Question: I'm trying to acomplish exactly what <URL> question is requesting, but unfortunately the code sample that was provided as the answer is gone, and I'm also not using WPF Toolkit, here the question that he did:
> I am trying to Merge cells in WPF toolkit datagrid .I am trying to do something as shown in the image below.We can do this in Winforms datagrid.But how to do this using WPF toolkit datagrid ?.Or is there any alternative controls..?Can we do this using listview or listbox..? Or is there any free
controls available which have this functionality ?

I found several answers that manage to do this with the DataGridView control, but I do not want to use Form objects in a WPF project, is there a way to acomplish this?
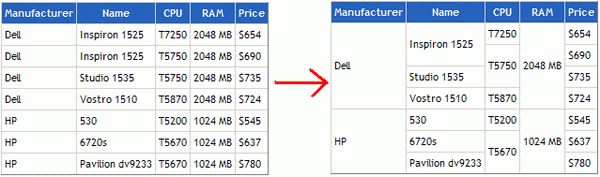
Answer: '''
<Window.Resources>
<Color x:Key="customBlue" A="255" R="54" G="95" B="177" />
<SolidColorBrush x:Key="customBlueBrush" Color="{StaticResource customBlue}"></SolidColorBrush>
<SolidColorBrush x:Key="customBlueBrushOpacity" Color="LightGray" Opacity="0.11"></SolidColorBrush>
<Style x:Key="calcyListbox" TargetType="ListBox">
<Setter Property="SnapsToDevicePixels" Value="True"/>
<Setter Property="OverridesDefaultStyle" Value="True"/>
<Setter Property="Template">
<Setter.Value>
<ControlTemplate TargetType="ListBox">
<Grid >
<Grid.RowDefinitions>
<RowDefinition Height="35"></RowDefinition>
<RowDefinition></RowDefinition>
</Grid.RowDefinitions>
<Grid Grid.Row="0" Height="30" VerticalAlignment="Top" Background="{StaticResource customBlueBrush}">
<Grid.ColumnDefinitions>
<ColumnDefinition/>
<ColumnDefinition/>
<ColumnDefinition/>
<ColumnDefinition/>
<ColumnDefinition/>
</Grid.ColumnDefinitions>
<TextBlock Text="Manufacturer" FontSize="14" FontFamily="Segoe Ui Dark" Foreground="White" SnapsToDevicePixels="True" HorizontalAlignment="Center" VerticalAlignment="Center" ></TextBlock>
<TextBlock Text="Name" FontSize="14" FontFamily="Segoe Ui Dark" Foreground="White" SnapsToDevicePixels="True" HorizontalAlignment="Center" VerticalAlignment="Center" Grid.Column="1"></TextBlock>
<TextBlock Text="CPU" FontSize="14" FontFamily="Segoe Ui Dark" Foreground="White" SnapsToDevicePixels="True" HorizontalAlignment="Center" VerticalAlignment="Center" Grid.Column="2"></TextBlock>
<TextBlock Text="RAM" FontSize="14" FontFamily="Segoe Ui Dark" Foreground="White" SnapsToDevicePixels="True" HorizontalAlignment="Center" VerticalAlignment="Center" Grid.Column="3"></TextBlock>
<TextBlock Text="Price" FontSize="14" FontFamily="Segoe Ui Dark" Foreground="White" SnapsToDevicePixels="True" HorizontalAlignment="Center" VerticalAlignment="Center" Grid.Column="4"></TextBlock>
</Grid>
<Border Grid.Row="1" SnapsToDevicePixels="True" Background="Transparent" BorderBrush="{TemplateBinding BorderBrush}" BorderThickness="0">
<ScrollViewer x:Name="ScrollViewer" Padding="{TemplateBinding Padding}" Background="{TemplateBinding Background}" BorderBrush="Transparent" BorderThickness="0">
<ItemsPresenter />
</ScrollViewer>
</Border>
</Grid>
</ControlTemplate>
</Setter.Value>
</Setter>
</Style>
<Style x:Key="noStyleToListboxItem" TargetType="ListBoxItem">
<Setter Property="SnapsToDevicePixels" Value="True"/>
<Setter Property="OverridesDefaultStyle" Value="True"/>
<Setter Property="FocusVisualStyle" Value="{x:Null}"/>
<Setter Property="Template">
<Setter.Value>
<ControlTemplate TargetType="ListBoxItem">
<Border>
<ContentPresenter></ContentPresenter>
</Border>
</ControlTemplate>
</Setter.Value>
</Setter>
</Style>
</Window.Resources>
'''
'''
<ListBox MaxHeight="300" ItemsSource="{Binding ManufacturerList}" Background="{StaticResource customBlueBrushOpacity}" x:Name="ManufacturerListBox" ScrollViewer.VerticalScrollBarVisibility="Auto" Style="{StaticResource calcyListbox}" ItemContainerStyle="{StaticResource noStyleToListboxItem}">
<ListBox.ItemTemplate>
<DataTemplate>
<Grid>
<Grid.ColumnDefinitions>
<ColumnDefinition/>
<ColumnDefinition Width="4*"/>
</Grid.ColumnDefinitions>
<TextBlock Text="{Binding Company}" HorizontalAlignment="Center" VerticalAlignment="Center"/>
<Border BorderThickness="0,0,0,1" BorderBrush="Black" ></Border>
<ListBox Grid.Column="1" BorderThickness="1,0,1,1" Background="{StaticResource customBlueBrushOpacity}" HorizontalContentAlignment="Stretch" ItemsSource="{Binding Models}">
<ListBox.ItemTemplate>
<DataTemplate>
<Grid>
<Grid.ColumnDefinitions>
<ColumnDefinition/>
<ColumnDefinition/>
<ColumnDefinition/>
<ColumnDefinition/>
</Grid.ColumnDefinitions>
<Border BorderThickness="0,0,1,0" BorderBrush="Black" Margin="-2" Grid.Column="0"></Border>
<Border BorderThickness="0,0,1,0" BorderBrush="Black" Margin="-2" Grid.Column="1"></Border>
<Border BorderThickness="0,0,1,0" BorderBrush="Black" Margin="-2" Grid.Column="2"></Border>
<TextBlock Text="{Binding Name}" HorizontalAlignment="Center" VerticalAlignment="Center" Grid.Column="0"/>
<TextBlock Text="{Binding CPU}" HorizontalAlignment="Center" VerticalAlignment="Center" Grid.Column="1"/>
<TextBlock Text="{Binding Ram}" HorizontalAlignment="Center" VerticalAlignment="Center" Grid.Column="2"/>
<TextBlock Text="{Binding price}" HorizontalAlignment="Center" VerticalAlignment="Center" Grid.Column="3"/>
</Grid>
</DataTemplate>
</ListBox.ItemTemplate>
</ListBox>
</Grid>
</DataTemplate>
</ListBox.ItemTemplate>
</ListBox>
'''
'''
InitializeComponent();
List<Manufacturer> ManufacturerList = new List<Manufacturer>();
ManufacturerList.Add(new Manufacturer()
{
Company = "DEll",
Models = new List<Model>(){new Model(){CPU = "T7250", Name = "Inspiron1525", price =234434 , Ram= "2048 MB" },
new Model(){CPU = "T5750", Name = "Studio 1535", price =234443 , Ram= "2048 MB" },
new Model(){CPU = "T5780", Name = "Vastro 1510", price =234434 , Ram= "2048 MB" },}
});
ManufacturerList.Add(new Manufacturer()
{
Company = "Lenovo",
Models = new List<Model>(){new Model(){CPU = "T1230", Name = "l123", price =23546454 , Ram= "1024 MB" },
new Model(){CPU = "T1230", Name = "l1423", price =<PHONE> , Ram= "1024 MB" },
new Model(){CPU = "T1230", Name = "ldf123", price =<PHONE> , Ram= "1024 MB" },}
});
ManufacturerListBox.ItemsSource = ManufacturerList;
'''
---
'''
public class Manufacturer
{
public string Company { get; set; }
public List<Model> Models { get; set; }
}
public class Model
{
public string Name { get; set; }
public string Ram { get; set; }
public double price { get; set; }
public string CPU { get; set; }
}
'''